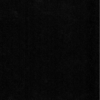
Label: dusty